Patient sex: M
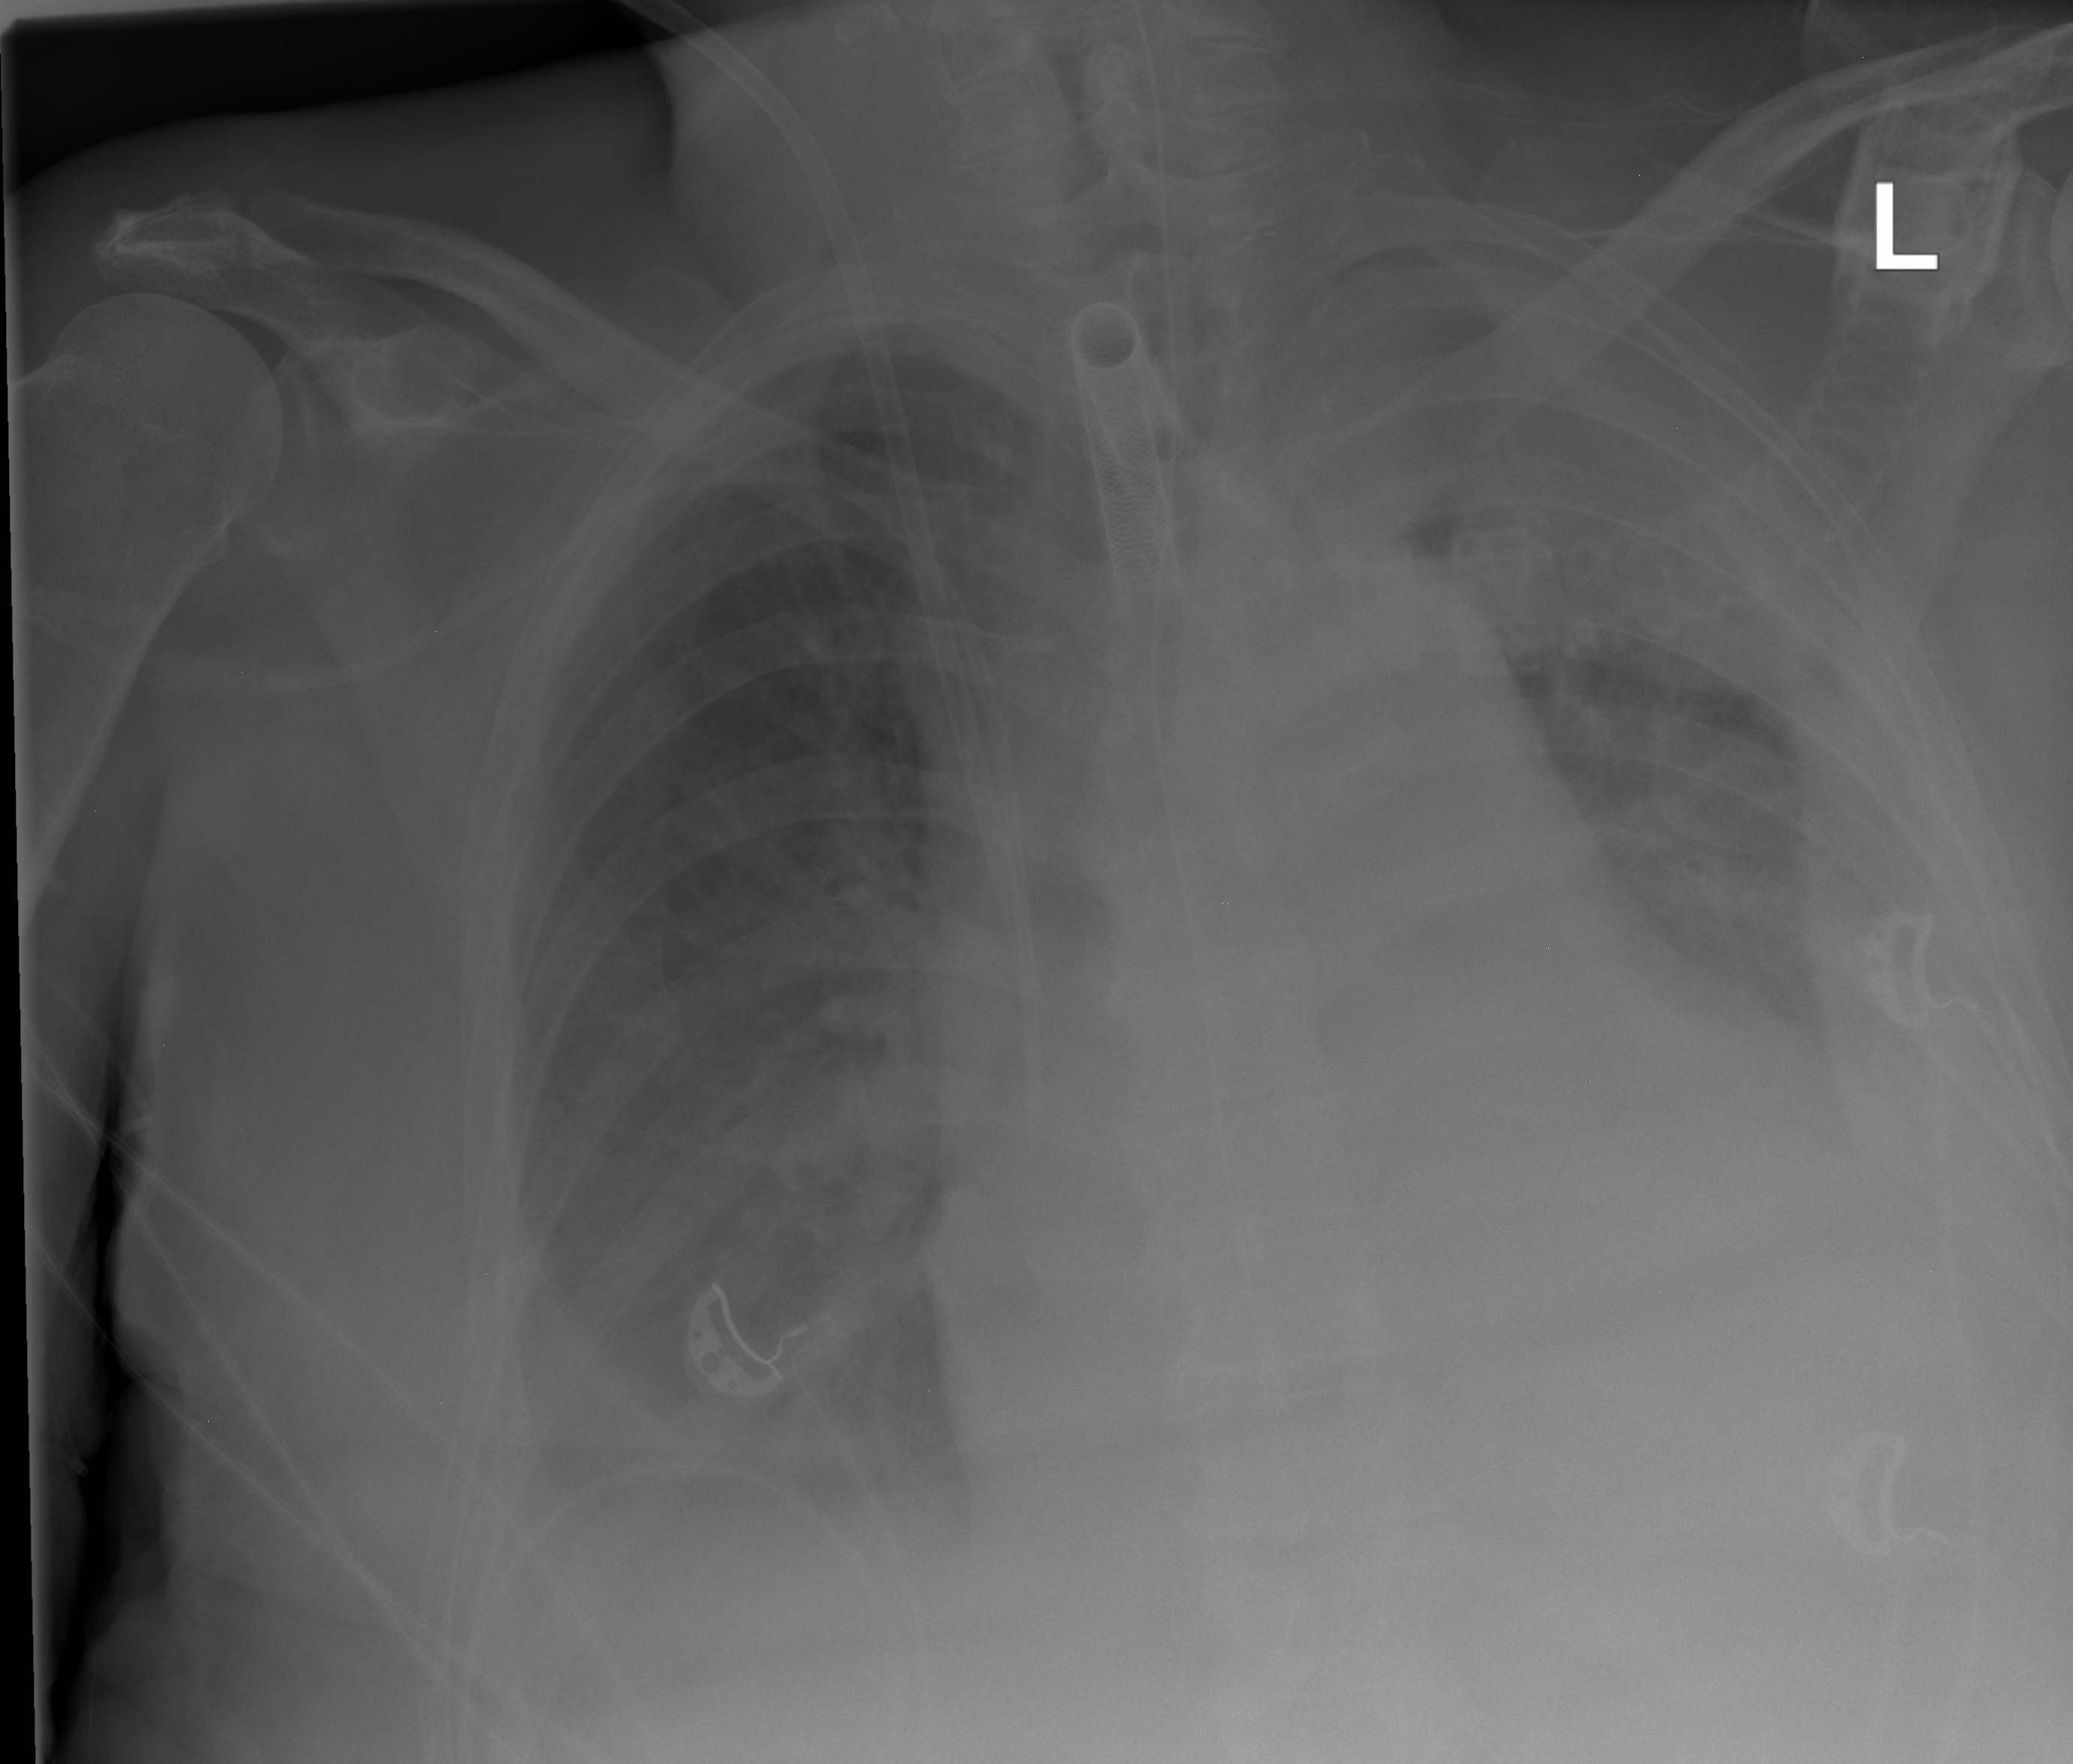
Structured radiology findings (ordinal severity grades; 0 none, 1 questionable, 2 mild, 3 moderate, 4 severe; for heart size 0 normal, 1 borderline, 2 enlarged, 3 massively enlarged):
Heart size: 3
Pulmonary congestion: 2
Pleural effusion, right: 2
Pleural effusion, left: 3
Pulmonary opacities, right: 3
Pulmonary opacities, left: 3
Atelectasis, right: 2
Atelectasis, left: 0